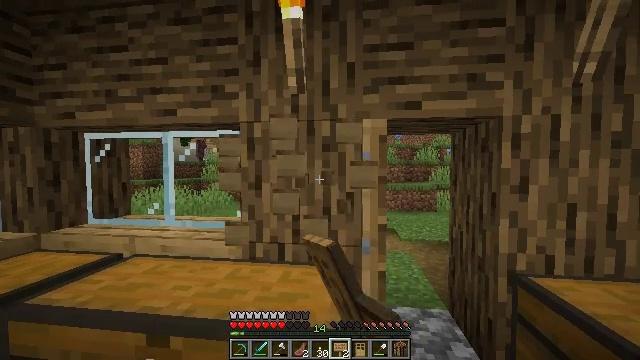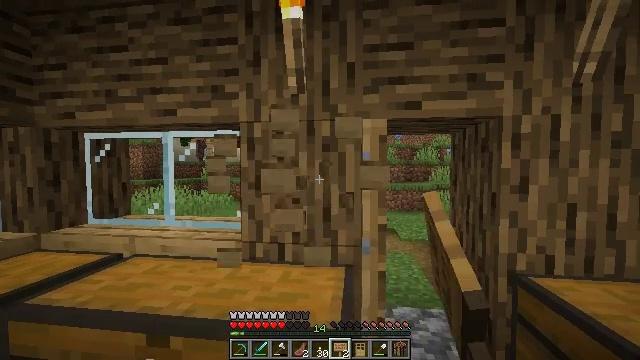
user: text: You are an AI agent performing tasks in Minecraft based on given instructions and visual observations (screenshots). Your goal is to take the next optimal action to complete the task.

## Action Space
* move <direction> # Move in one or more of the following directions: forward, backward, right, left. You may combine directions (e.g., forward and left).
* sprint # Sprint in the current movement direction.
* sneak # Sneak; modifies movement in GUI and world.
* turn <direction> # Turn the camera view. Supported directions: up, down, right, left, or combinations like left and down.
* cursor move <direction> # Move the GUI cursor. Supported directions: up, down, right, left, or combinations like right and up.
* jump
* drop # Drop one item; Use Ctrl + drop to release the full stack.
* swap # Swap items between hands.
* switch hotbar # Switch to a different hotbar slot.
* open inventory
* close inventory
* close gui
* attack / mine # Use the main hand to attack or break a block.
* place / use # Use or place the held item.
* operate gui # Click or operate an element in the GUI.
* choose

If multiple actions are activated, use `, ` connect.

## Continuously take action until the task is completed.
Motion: motion action
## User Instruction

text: Remove the oak wall sign from the wall.
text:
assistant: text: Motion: attack / mine
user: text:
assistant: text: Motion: attack / mine